Field crop: maize
Growth stage: 1
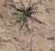
Species: salsola